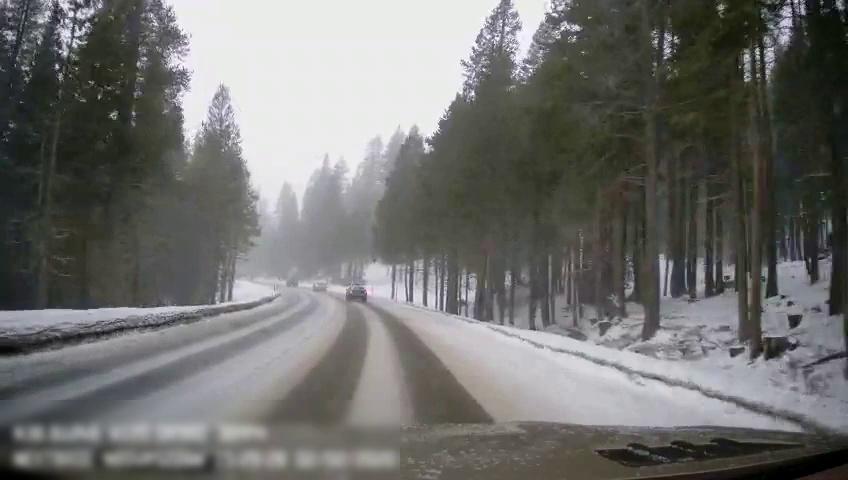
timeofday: Day
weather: Snowy
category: Drivable Space
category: Vehicles | Car
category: Vehicles | SUV